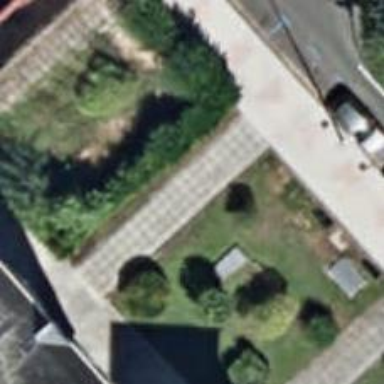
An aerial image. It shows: Public building.